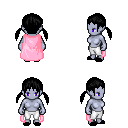
a pixel art fantasy rpg character, female body template, dark elf, purple skin, pink cape, white pants, black twin-tailed hairstyle, black slippers, four views (front, back, left, right), 2x2 character sprite sheet, small pixel art, hard edges, no anti-aliasing